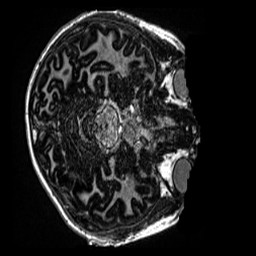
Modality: MP2RAGE
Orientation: axial
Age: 12
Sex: male
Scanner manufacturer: siemens
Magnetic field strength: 3 T
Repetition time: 4 s
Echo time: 0.00299 s